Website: apple
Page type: address-validator
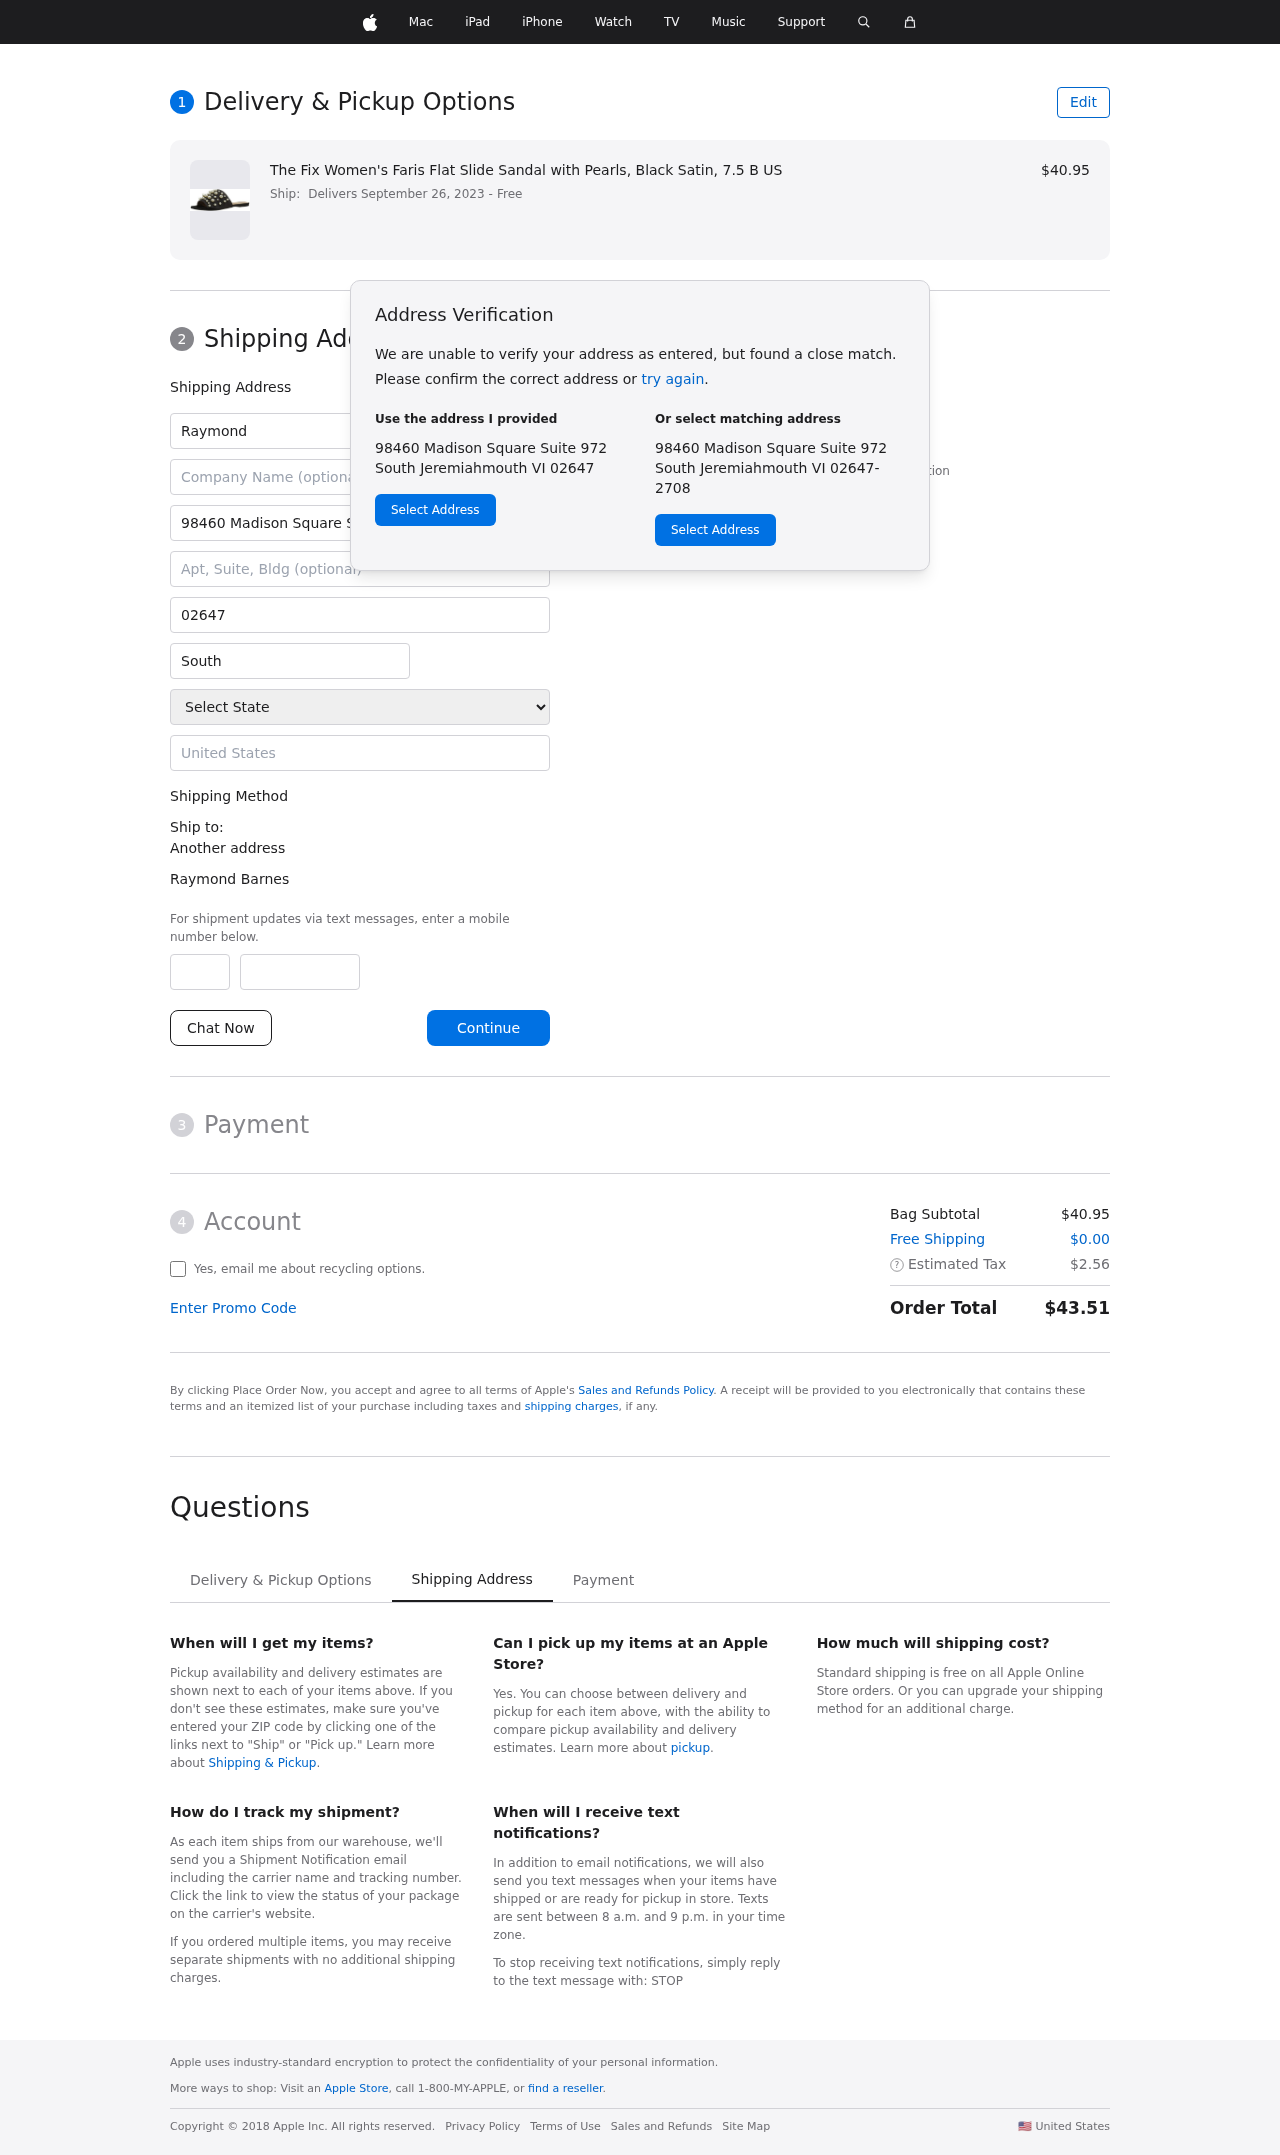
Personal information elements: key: PII_CITY
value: South Jeremiahmouth
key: PII_COUNTRY
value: United States
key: PII_FIRSTNAME
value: Raymond
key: PII_FULLNAME
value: Raymond Barnes
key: PII_LASTNAME
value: Barnes
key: PII_PHONE_AREA
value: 651
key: PII_PHONE_SUFFIX
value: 6145
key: PII_POSTCODE
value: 02647
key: PII_STATE
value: VI
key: PII_STREET
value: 98460 Madison Square Suite 972
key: PII_CITY_STATE_ZIP
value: South Jeremiahmouth VI 02647
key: PII_STATE_ABBR
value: VI
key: PII_POSTCODE_FULL
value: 02647
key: PII_POSTCODE_NUMERIC
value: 2647
Product elements: key: PRODUCT1_NAME
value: The Fix Women's Faris Flat Slide Sandal with Pearls, Black Satin, 7.5 B US
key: PRODUCT1_PRICE
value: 40.95
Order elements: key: ORDER_DELIVERY_DATE
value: Delivers September 26, 2023
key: ORDER_SUBTOTAL
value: $40.95
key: ORDER_SHIPPING_COST
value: $0.00
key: ORDER_TAX
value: $2.56
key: ORDER_TOTAL
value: $43.51